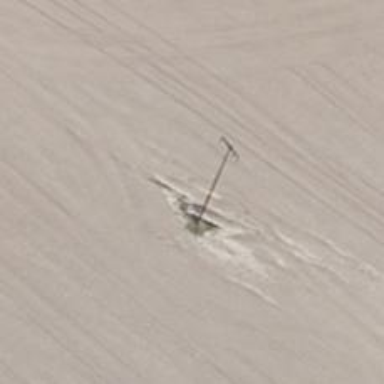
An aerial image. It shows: Power pole.